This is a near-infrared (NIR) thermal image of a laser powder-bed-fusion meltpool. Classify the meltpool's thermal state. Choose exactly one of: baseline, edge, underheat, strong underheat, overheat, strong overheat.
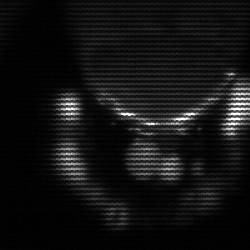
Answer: baseline